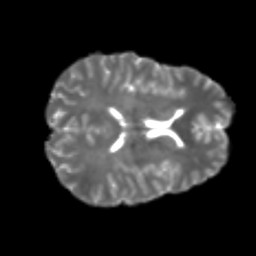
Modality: T2w
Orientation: axial
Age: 24
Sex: male
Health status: healthy
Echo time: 0.074 s